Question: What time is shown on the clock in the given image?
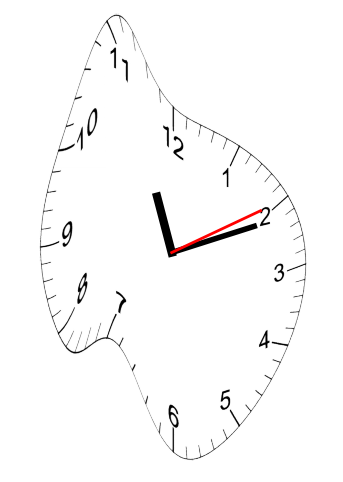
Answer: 11:11:10